Interaction volume radius: 5 \u00c5
Interaction volume height: 35 \u00c5
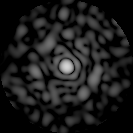
Disorder parameter: 0.8441